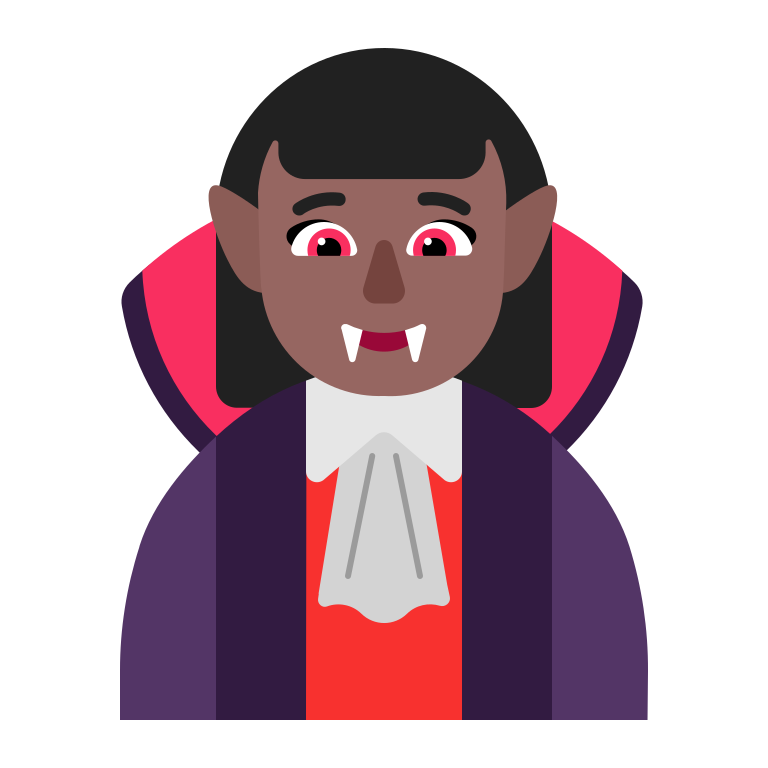
woman vampire flat  dark